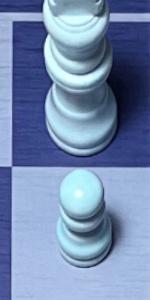
Label: Pawn_White